Question: Given the supply, demand, and route table for this logistics problem, what is the minimum total cost? Please provide the answer as an integer.
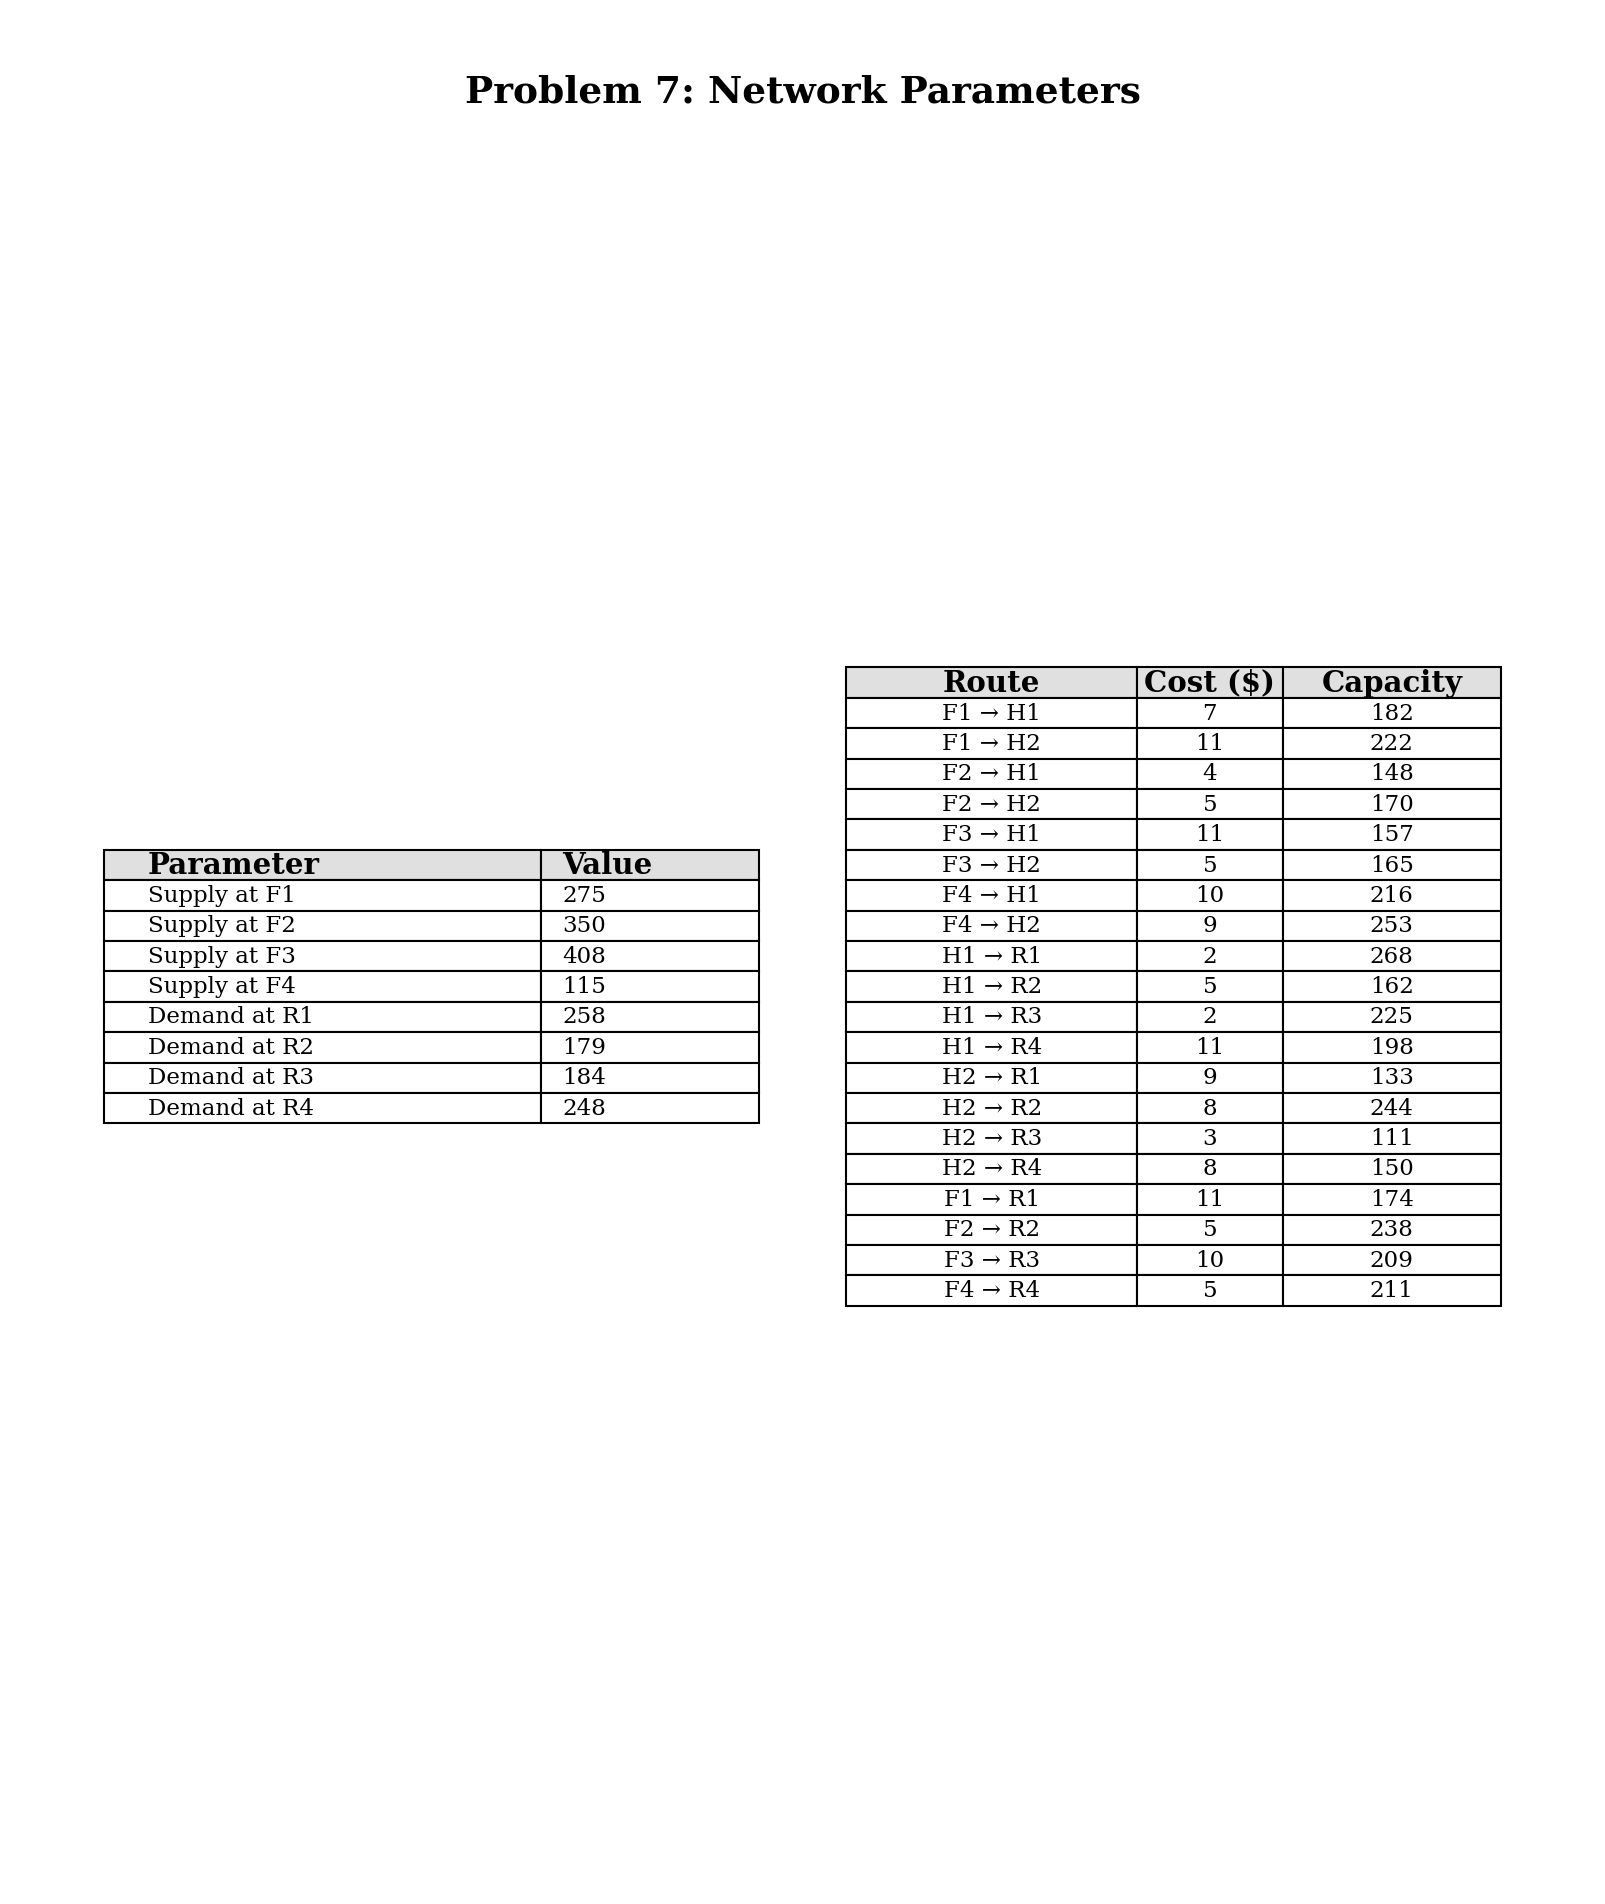
Answer: 6735